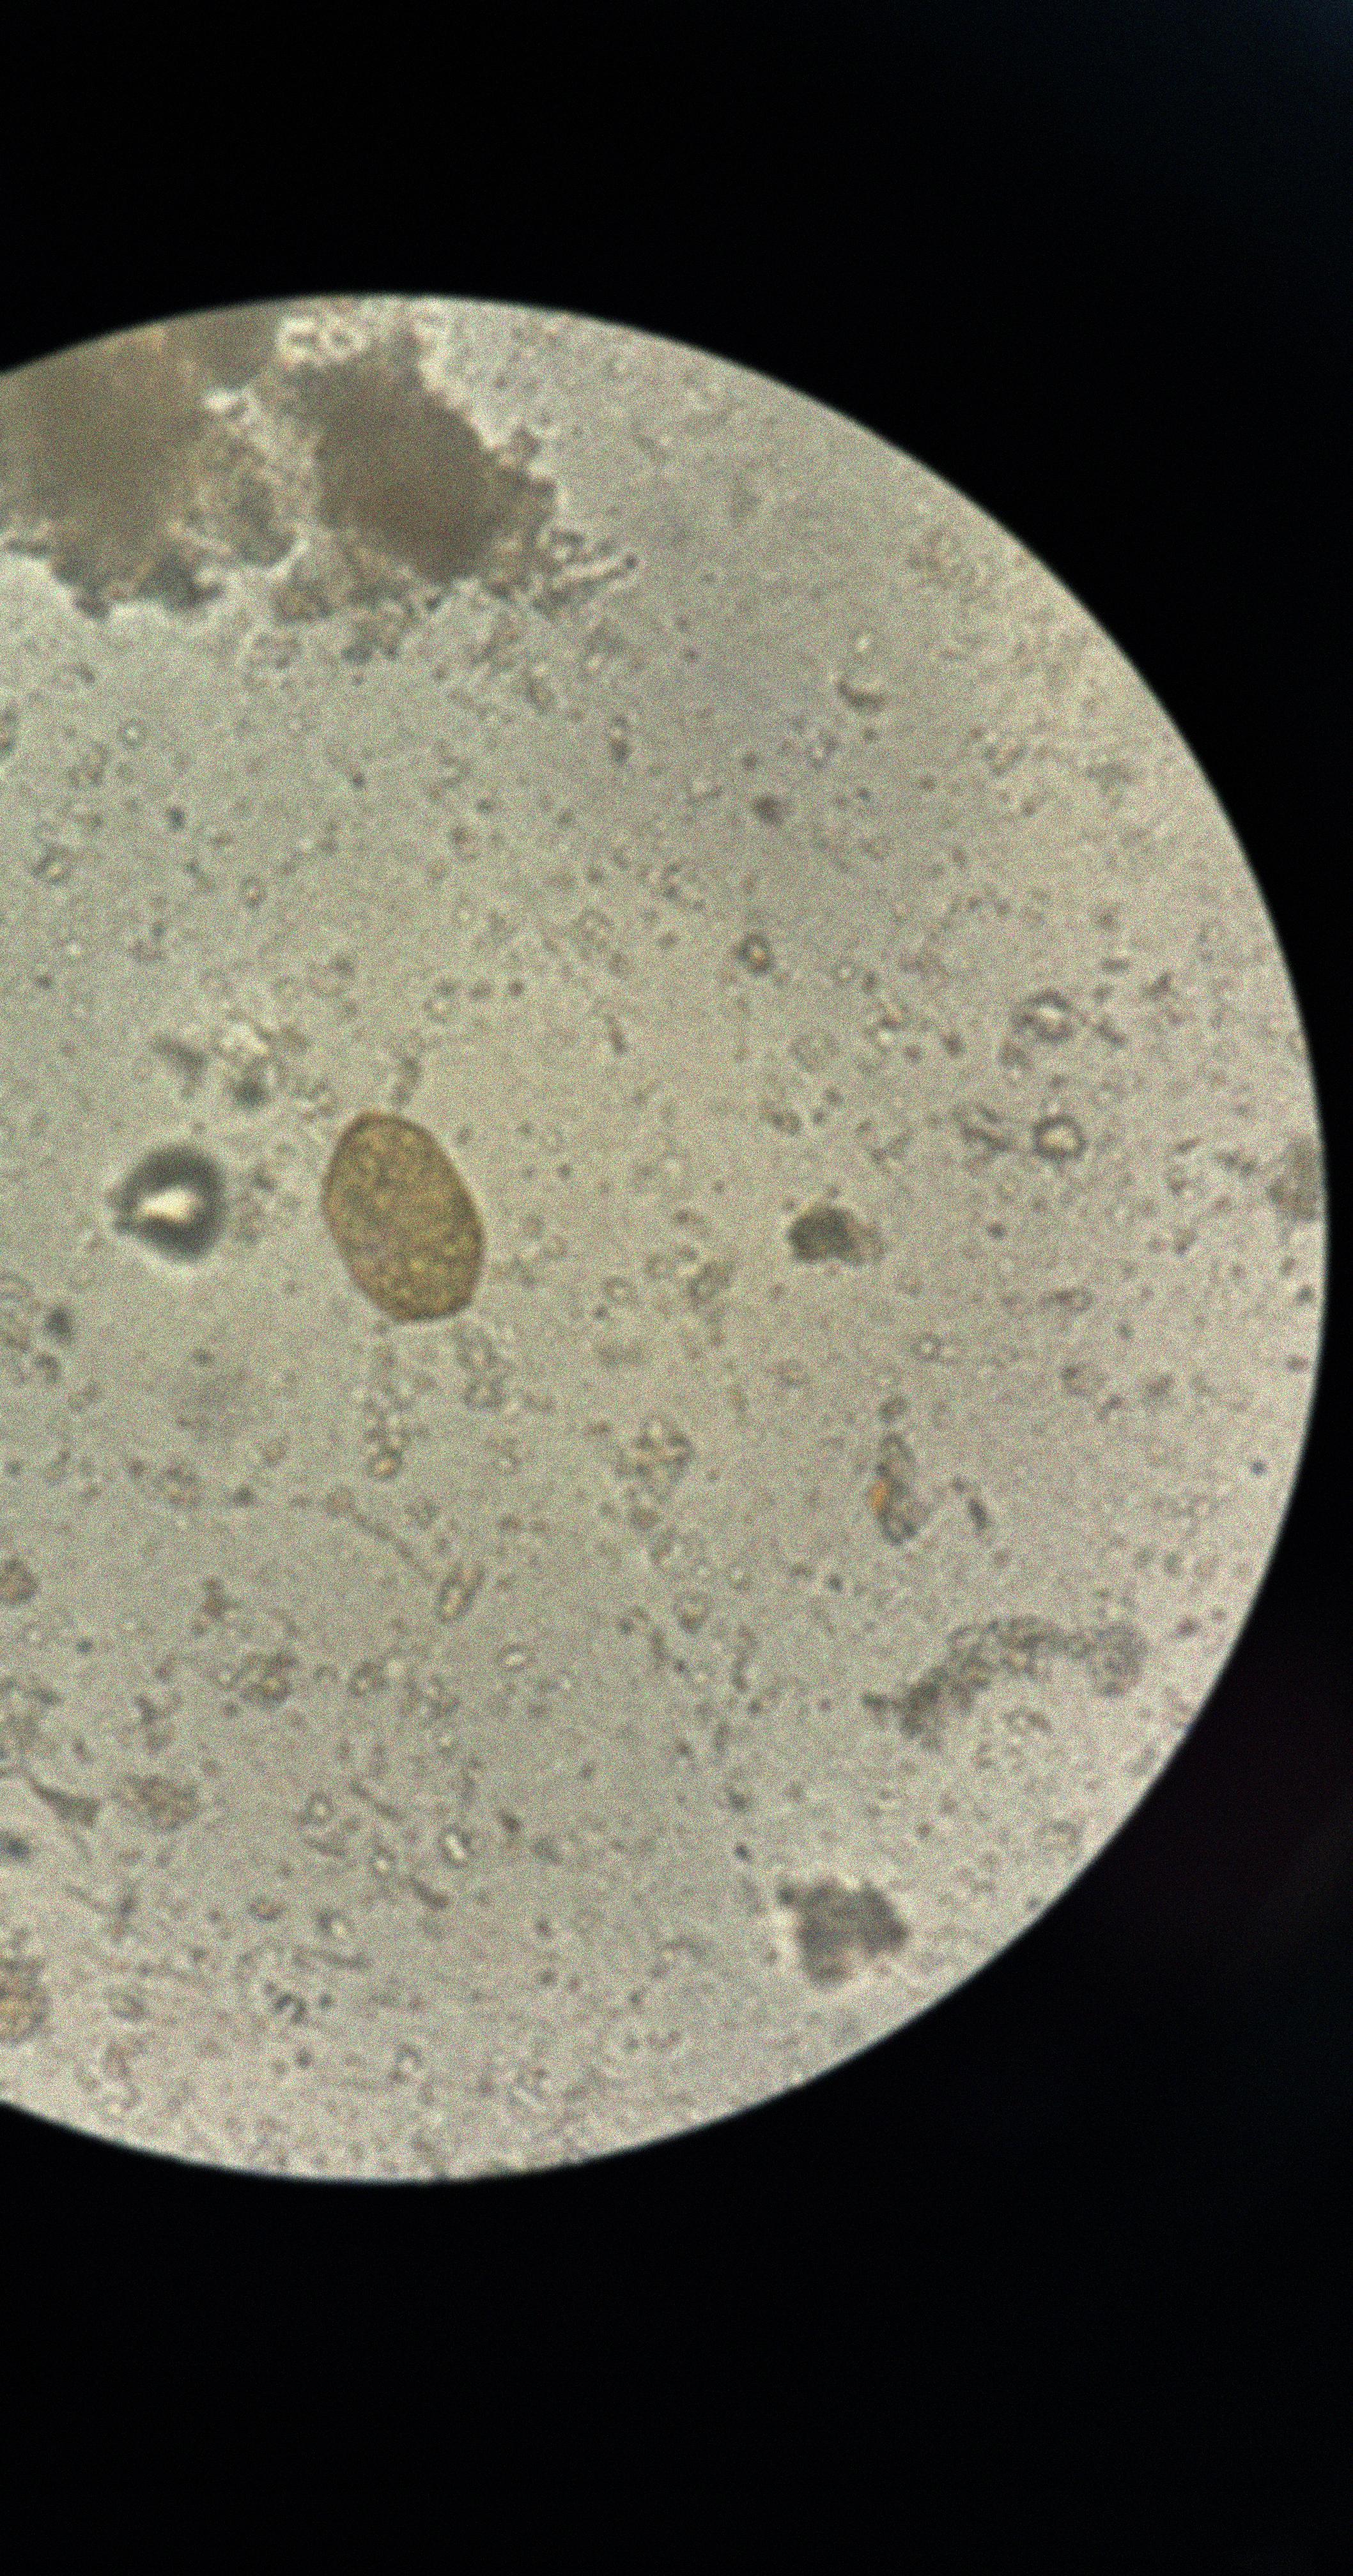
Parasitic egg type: Paragonimus spp